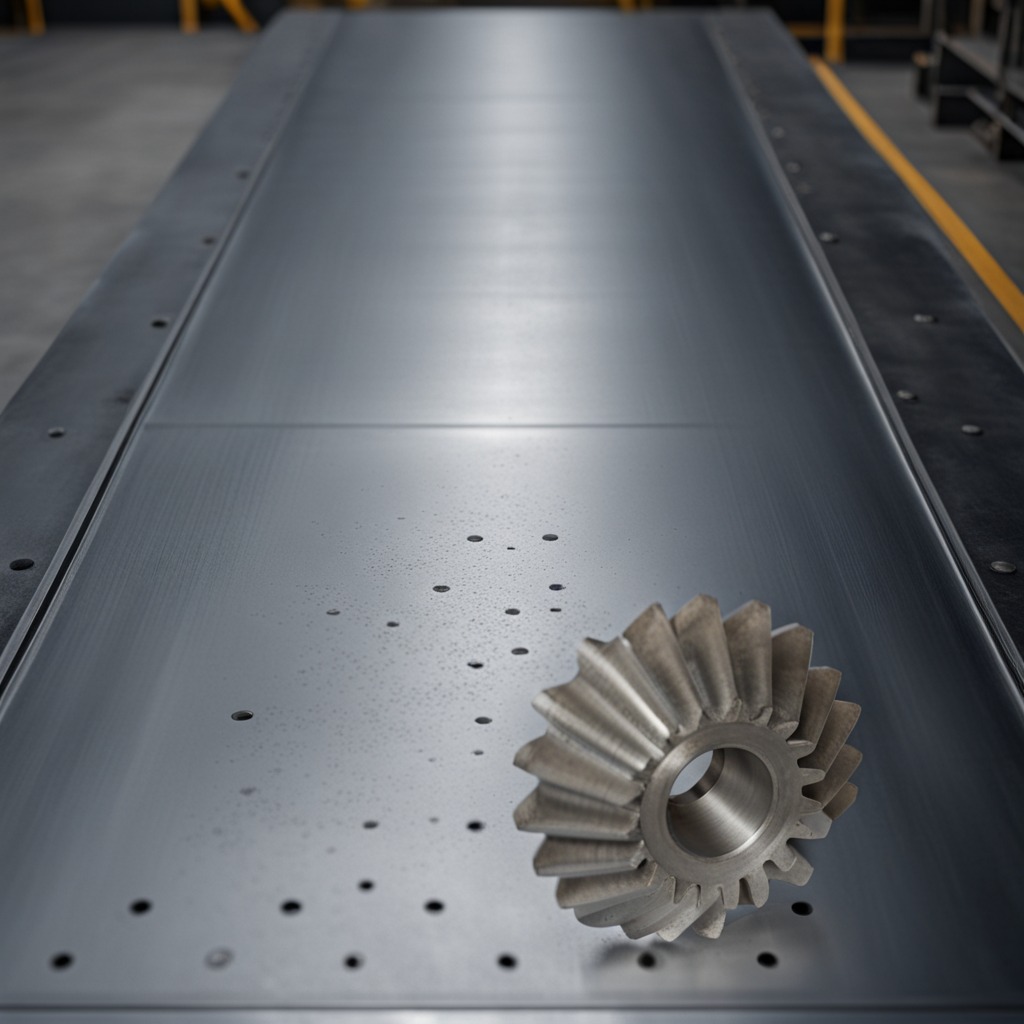
A steel gear with teeth is lying on the cold steel table in a mining workshop.